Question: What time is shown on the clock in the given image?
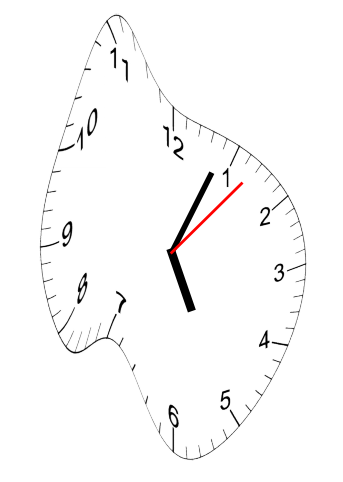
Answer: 05:04:07